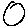
Label: circle